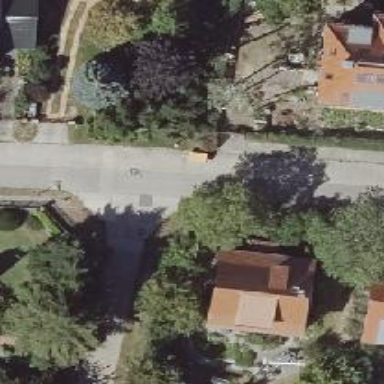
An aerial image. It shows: Residential road paved with concrete.